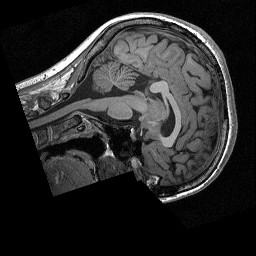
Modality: T1w
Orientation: sagittal
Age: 24
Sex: female
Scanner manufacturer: siemens
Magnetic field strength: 3 T
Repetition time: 2.3 s
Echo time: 0.00298 s